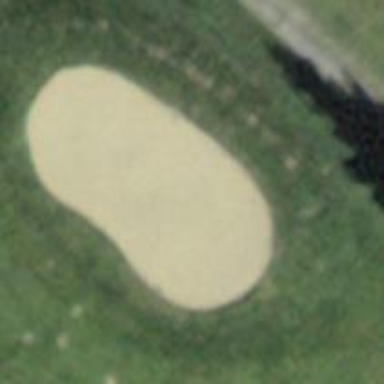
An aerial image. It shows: Golf bunker filled with natural sand.